Question: This question is bugging me over and over again and I cannot find a clear answer to it. For most people this should be trivial to answer, so please, could you please help me using UML correctly?
If I have classes 'A', 'B' and 'C'. An instance of 'B' is a member of 'A' and an instance of 'C' is a member of 'B'. Now 'B' offers a method, which returns its member of Class 'C' and 'A' calls this method in one of his methods and does some actions on it. In UML, is there now a 'dependency' between 'A' and 'C'? Or is it so obvious that the relationship can be ommitted (otherwise the UML diagram could become hard to overlook in no time)? To illustrate the problem, a short sketch of the described situation:

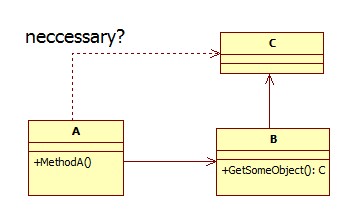
Answer: The link from A to C is not needed.
The arrows from A to B and B to C show the visibility (or navigation) such that C is visible to B which is itself visible to A, which means that there is an assumed path from A to C and an explicit line does not need to be drawn. Plus, like you say, following that pattern would quickly create an unwieldy diagram.